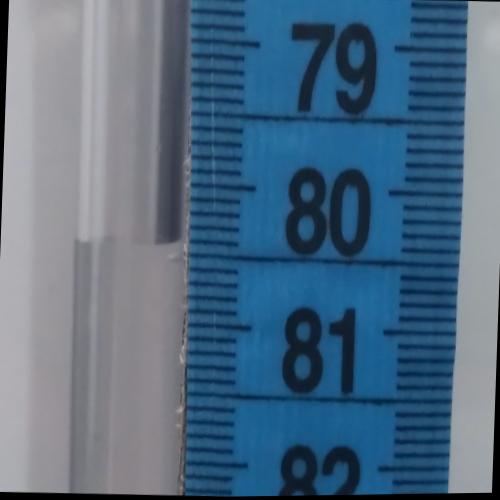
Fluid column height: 80.4 cm